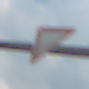
Verkehrszeichen: VorfahrtGewaehren
Umgebung: Outdoor, Nature
Tageszeit: MorningAfternoon
Wetter: PartlyCloudy
Licht: Natural
Jahreszeit: NotSpecified
Kontrast: LowContrast